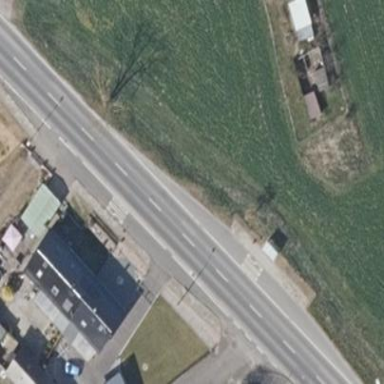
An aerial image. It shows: Bus stop area.